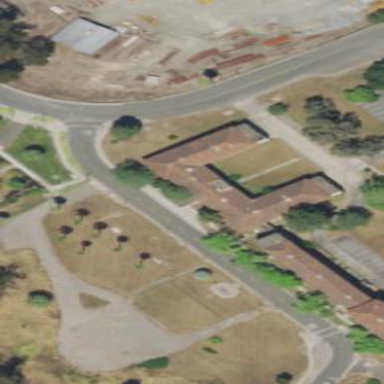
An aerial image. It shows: Building.